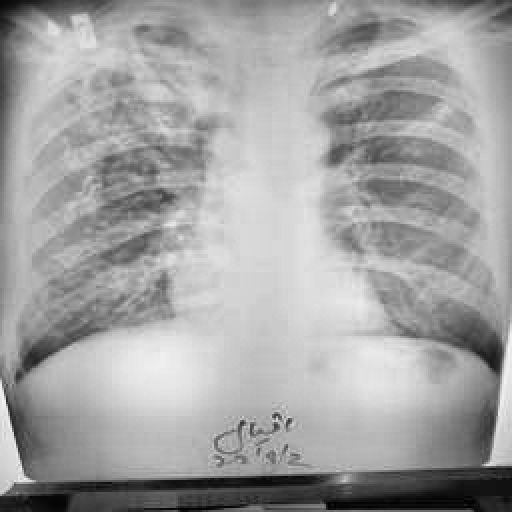
Finding: TUBERCULOSIS